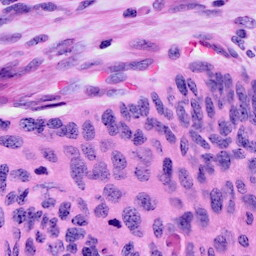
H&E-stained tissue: Cervix